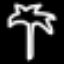
Label: palm tree